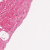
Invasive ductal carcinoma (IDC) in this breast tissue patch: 0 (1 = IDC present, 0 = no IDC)